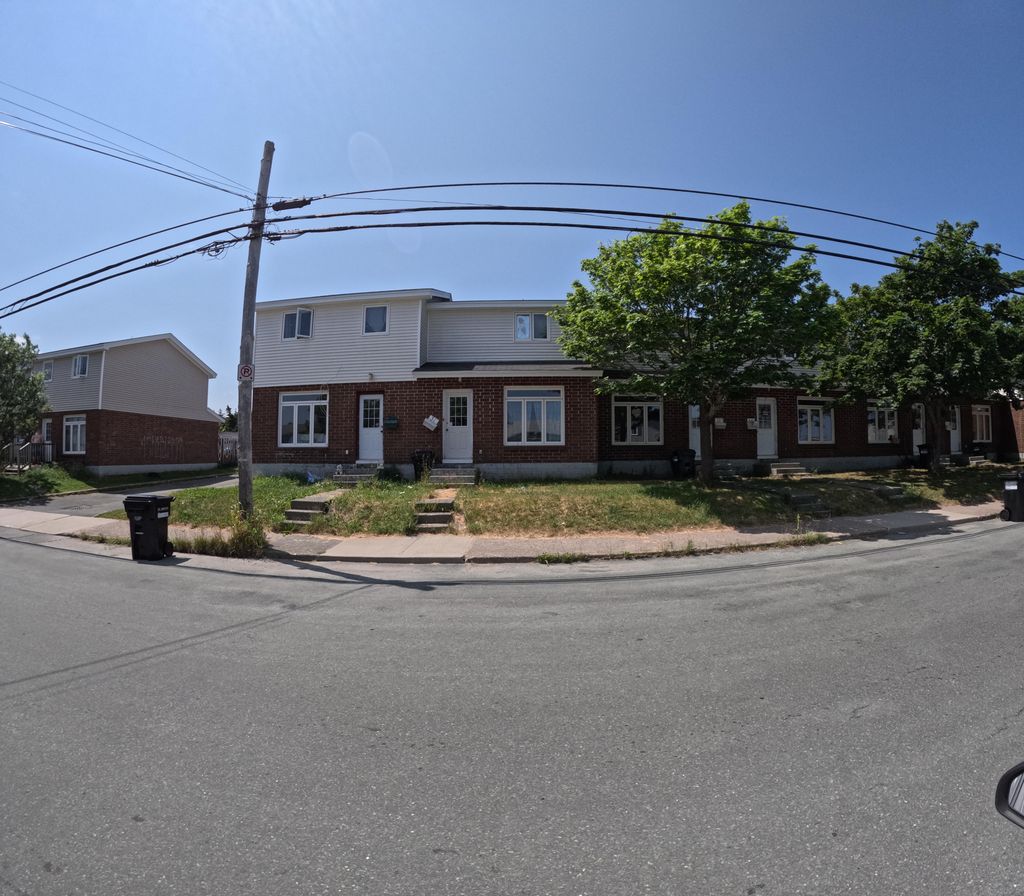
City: st_johns